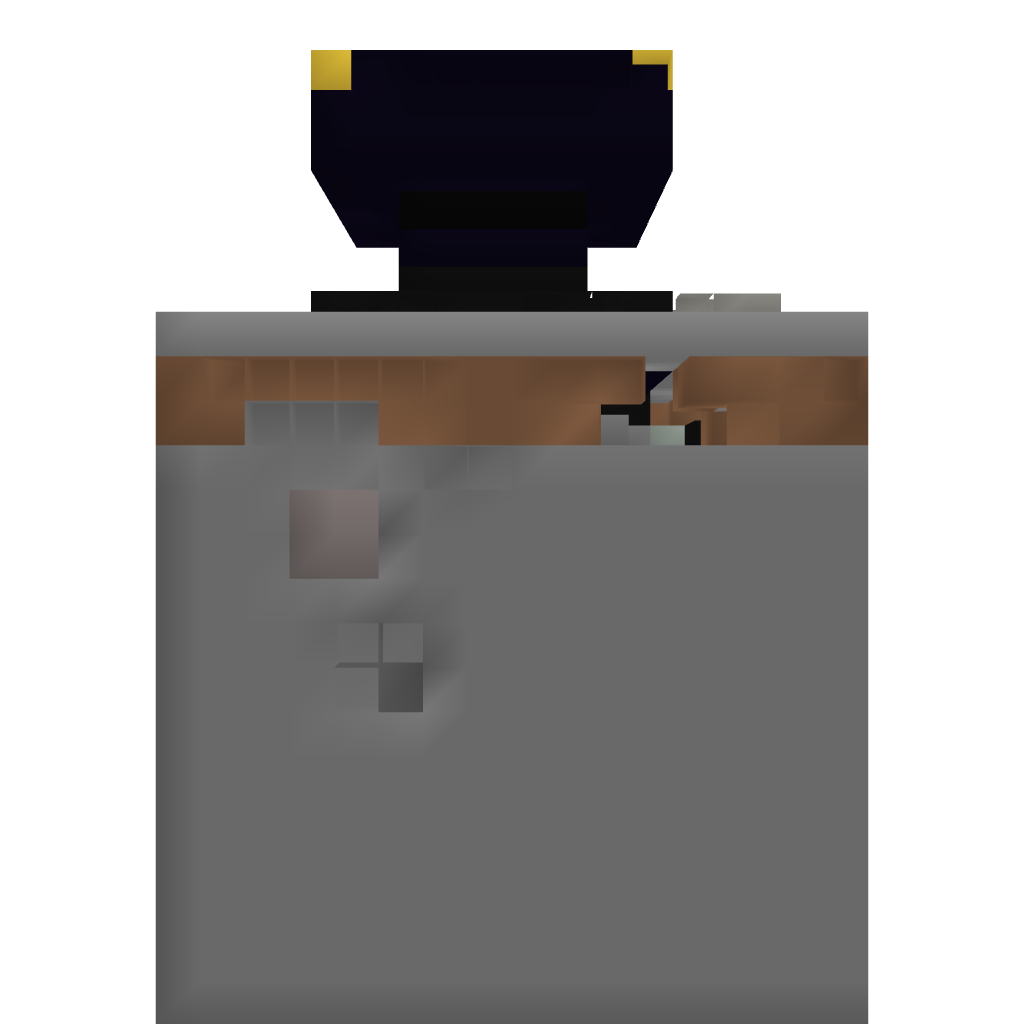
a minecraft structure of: Automatic player cannon